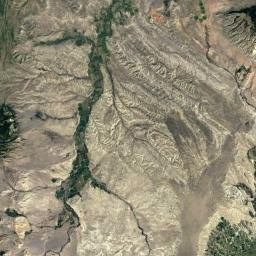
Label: mountain